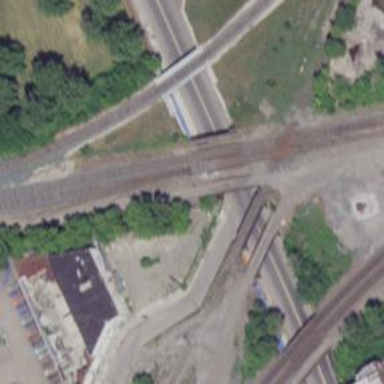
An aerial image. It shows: Abandoned railway bridge.